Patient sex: M
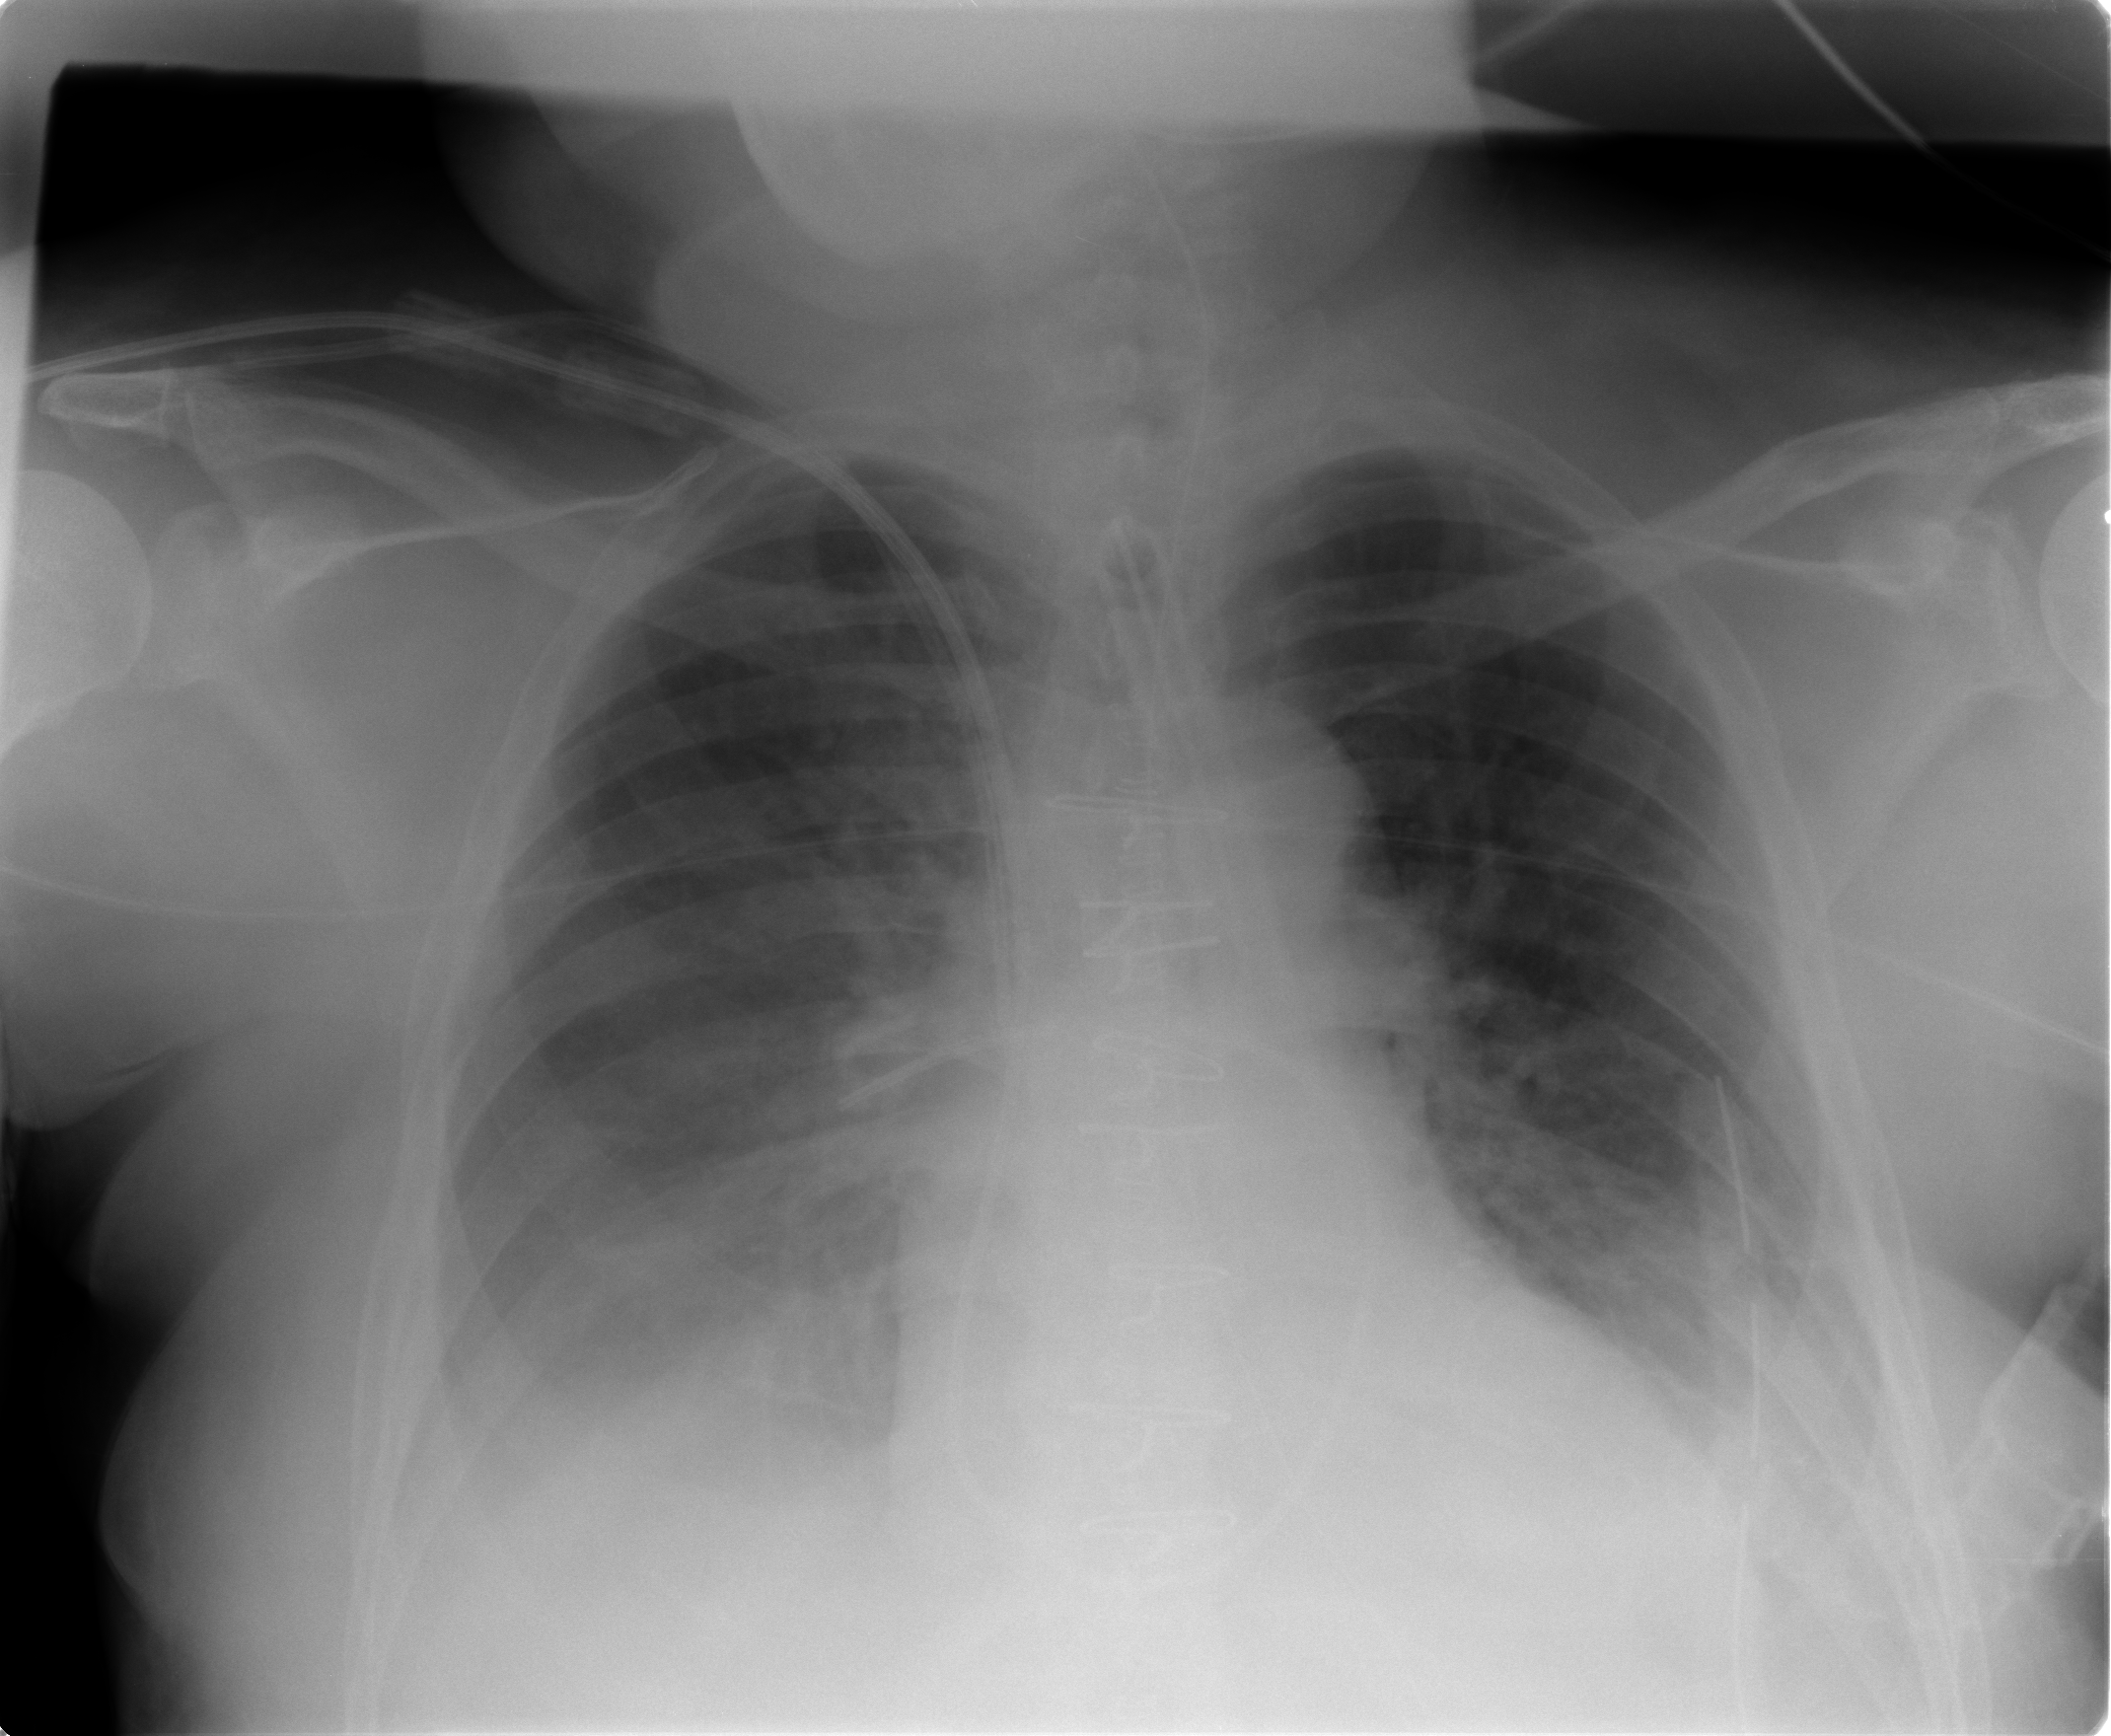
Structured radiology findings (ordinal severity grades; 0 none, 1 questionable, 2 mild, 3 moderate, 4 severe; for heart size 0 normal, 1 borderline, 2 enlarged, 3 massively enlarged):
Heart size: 0
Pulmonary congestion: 2
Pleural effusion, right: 3
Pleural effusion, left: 2
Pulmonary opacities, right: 0
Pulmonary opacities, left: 0
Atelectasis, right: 2
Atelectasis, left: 2